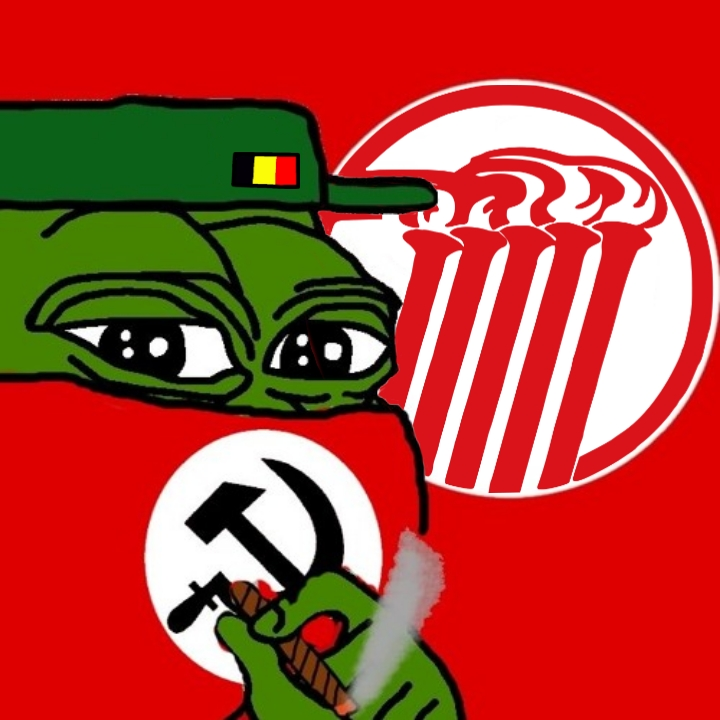
Label: 5_Pepe